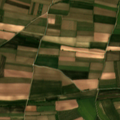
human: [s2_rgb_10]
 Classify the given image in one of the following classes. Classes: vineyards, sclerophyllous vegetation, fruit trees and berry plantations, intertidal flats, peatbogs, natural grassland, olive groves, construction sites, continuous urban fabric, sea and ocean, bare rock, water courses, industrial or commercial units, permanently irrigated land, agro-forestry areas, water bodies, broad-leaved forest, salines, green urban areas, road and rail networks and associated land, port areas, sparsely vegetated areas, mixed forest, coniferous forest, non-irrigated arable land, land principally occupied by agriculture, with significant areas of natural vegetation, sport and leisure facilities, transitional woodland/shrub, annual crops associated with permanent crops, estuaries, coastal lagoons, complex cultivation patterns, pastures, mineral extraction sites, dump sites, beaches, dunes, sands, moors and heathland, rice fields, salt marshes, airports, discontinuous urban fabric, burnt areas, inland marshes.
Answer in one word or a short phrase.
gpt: non-irrigated arable land, vineyards